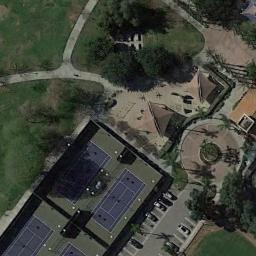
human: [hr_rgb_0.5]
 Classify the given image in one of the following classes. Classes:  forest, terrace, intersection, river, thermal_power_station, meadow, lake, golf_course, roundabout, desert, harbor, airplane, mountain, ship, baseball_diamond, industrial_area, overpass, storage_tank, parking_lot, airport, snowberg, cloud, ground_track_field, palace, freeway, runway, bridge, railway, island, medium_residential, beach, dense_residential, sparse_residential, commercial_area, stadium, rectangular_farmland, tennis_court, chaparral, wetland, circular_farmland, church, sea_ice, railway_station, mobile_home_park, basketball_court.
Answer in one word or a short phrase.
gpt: tennis_court